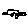
Label: car